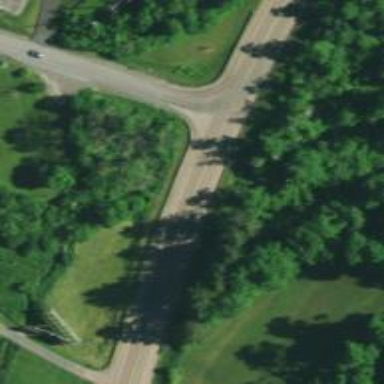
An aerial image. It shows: Culvert tunnel.